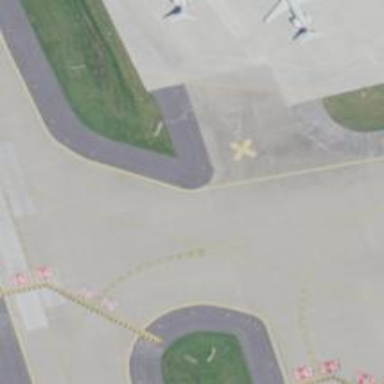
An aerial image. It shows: Image of taxiway at airport.